The image is an STFT spectrogram (time versus frequency) of a rolling-element bearing's vibration signal. What is the most likely bearing condition (normal, inner_race, outer_race, ball)?
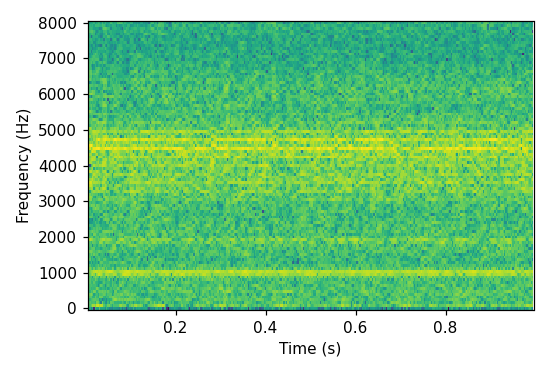
Answer: outer_race